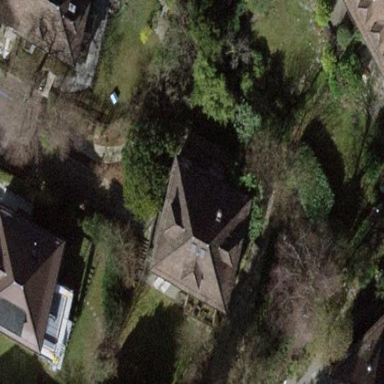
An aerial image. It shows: Building with pyramidal roof shape.